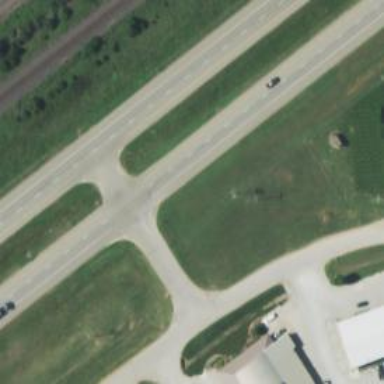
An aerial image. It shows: Trunk link highway.